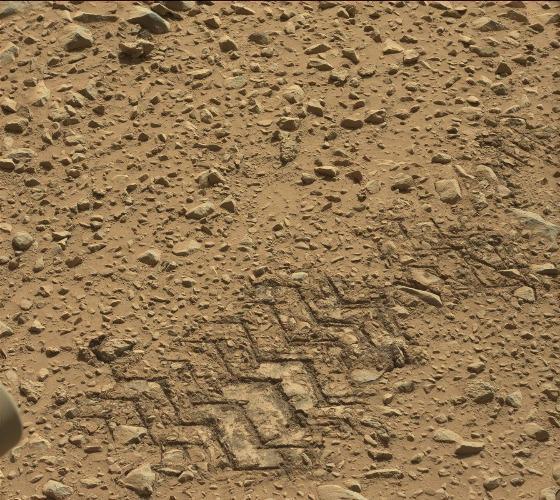
Terrain classes present: Background, Bedrock, Gravel / Sand / Soil, Rock, Track